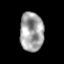
Tissue: prostate
Cell type: T cells
Senescence score: 0.33
Nuclear area (px): 906
Mean DAPI intensity: 161.866